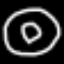
Label: donut